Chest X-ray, PA view. Patient: 46 years old, sex F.
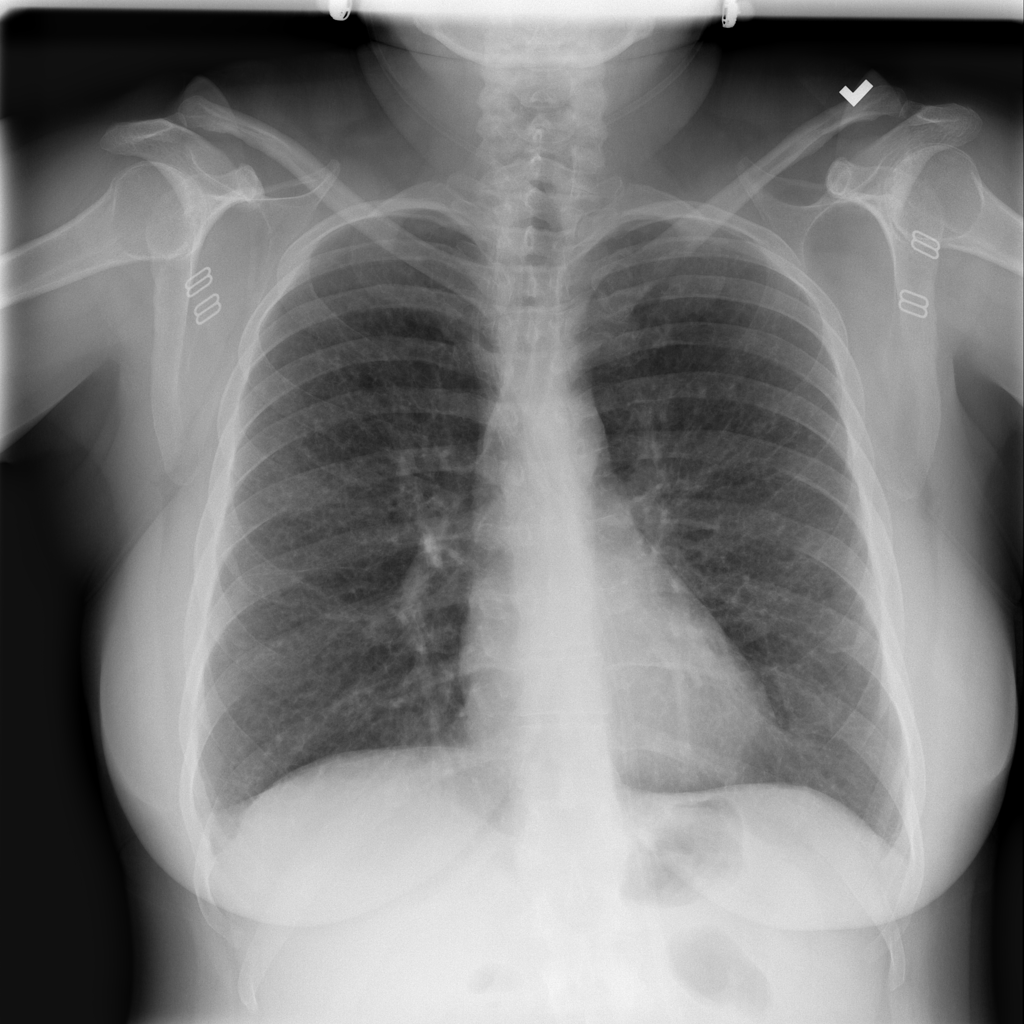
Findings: Infiltration